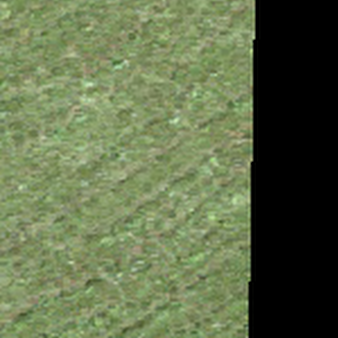
Label: other